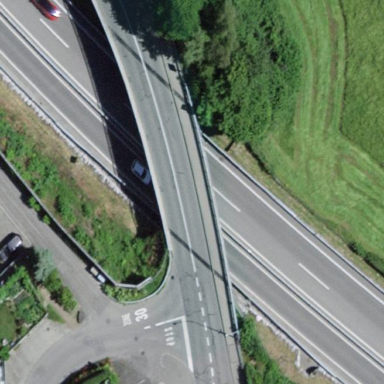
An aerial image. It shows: Man-made bridge.